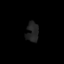
Tissue: lung
Cell type: T cells
Senescence score: 0.158
Nuclear area (px): 232
Mean DAPI intensity: 34.862